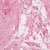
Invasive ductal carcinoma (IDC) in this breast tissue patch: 0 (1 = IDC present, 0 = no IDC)